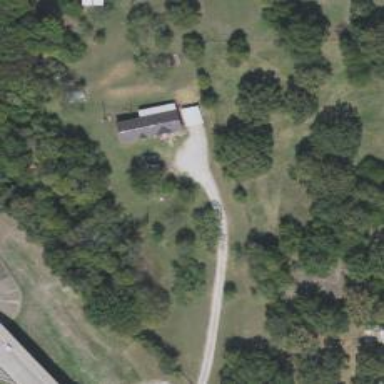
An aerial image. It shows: Driveway leading to service road.